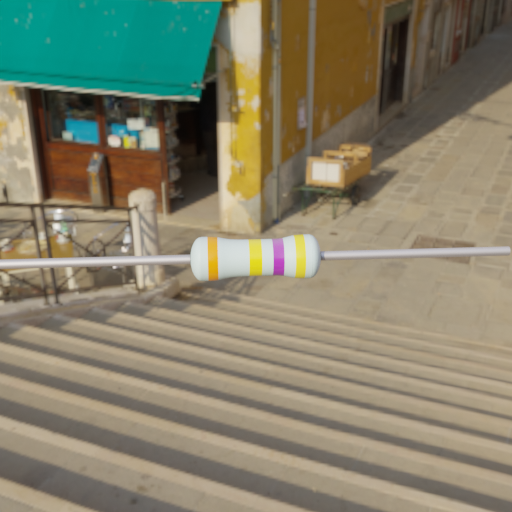
Resistor colour bands (in order): orange, yellow, violet, yellow